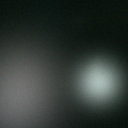
Screen state: off